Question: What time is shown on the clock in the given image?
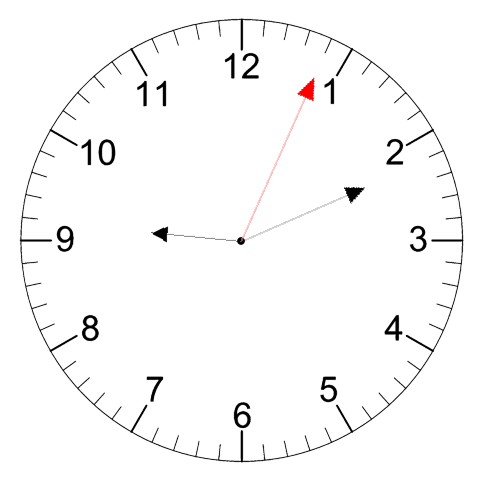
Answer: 09:11:04